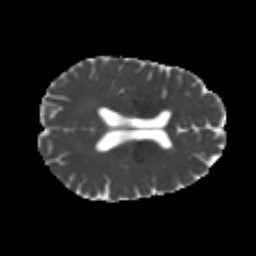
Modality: MD
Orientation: axial
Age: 24
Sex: female
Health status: healthy
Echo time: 0.074 s